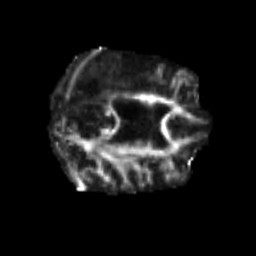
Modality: FA
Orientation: axial
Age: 60
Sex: male
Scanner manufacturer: siemens
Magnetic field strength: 3 T
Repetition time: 4.987 s
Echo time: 0.0792 s